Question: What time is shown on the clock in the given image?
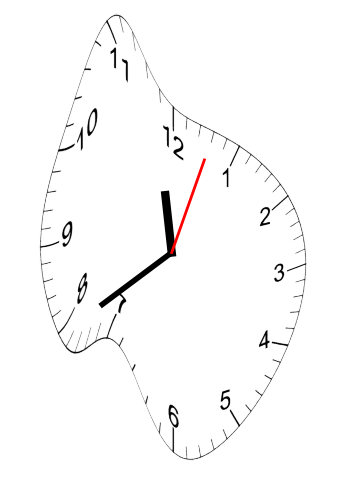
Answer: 11:39:03